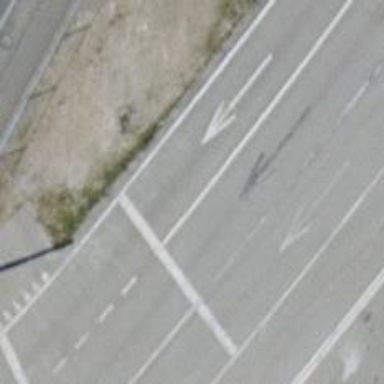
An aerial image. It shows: Lift gate barrier.